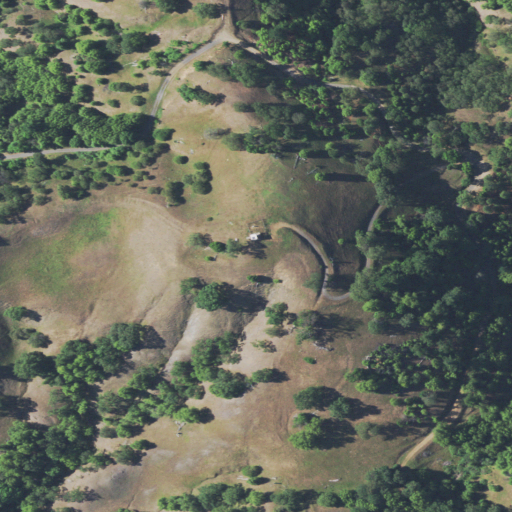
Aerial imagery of mountain in California named Pole Mountain containing shrub, mixed forest, evergreen forest, and grassland